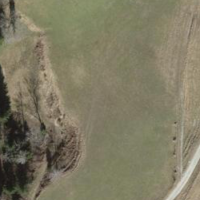
EUNIS habitat code: 24
Species observed at this site:
Buteo buteo